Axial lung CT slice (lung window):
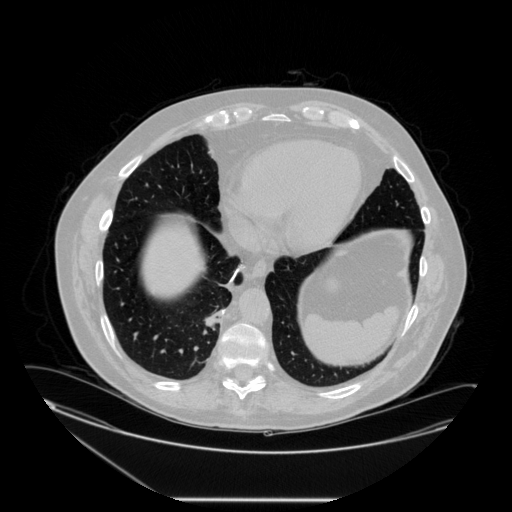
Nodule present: no